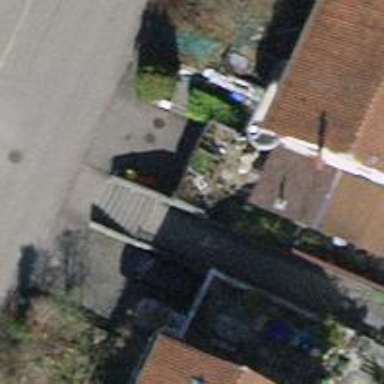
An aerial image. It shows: Set of steps on the road.